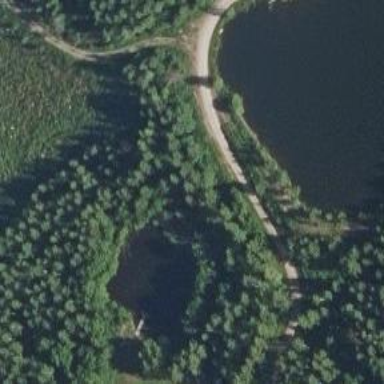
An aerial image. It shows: Pond with natural water.